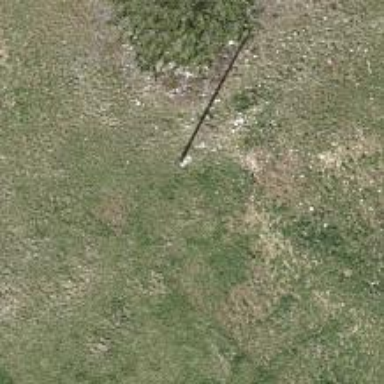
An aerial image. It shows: Power pole.